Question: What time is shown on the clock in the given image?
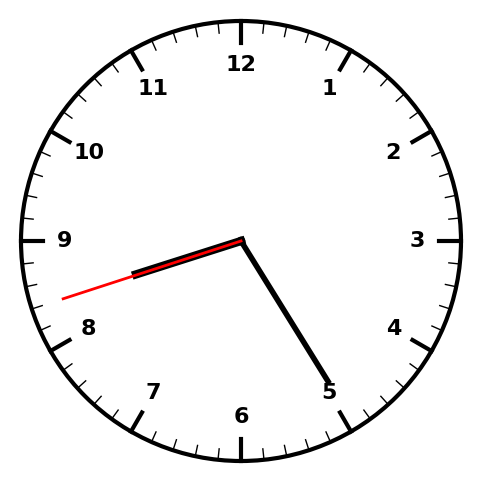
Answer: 08:24:42